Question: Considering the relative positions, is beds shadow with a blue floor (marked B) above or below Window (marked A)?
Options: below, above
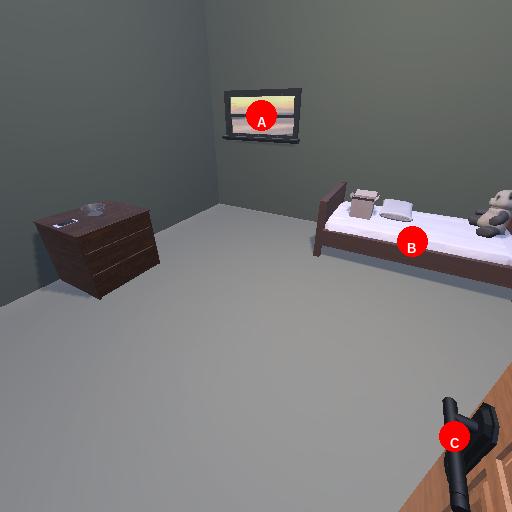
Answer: below